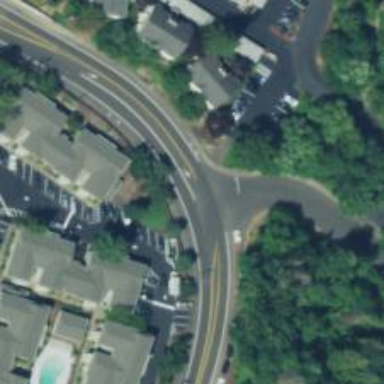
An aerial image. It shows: Secondary road with asphalt surface. There is sidewalk on the left side.